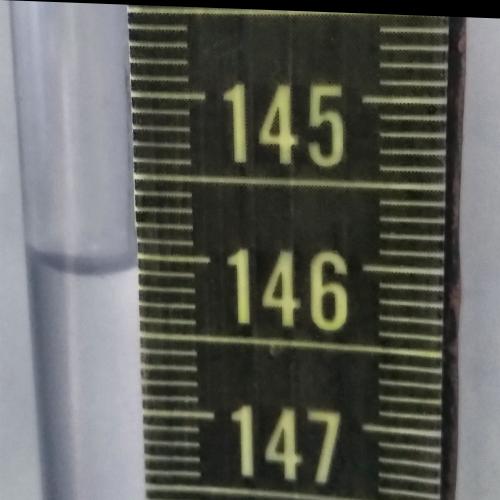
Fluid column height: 146.1 cm